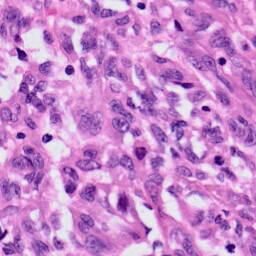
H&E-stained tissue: Skin